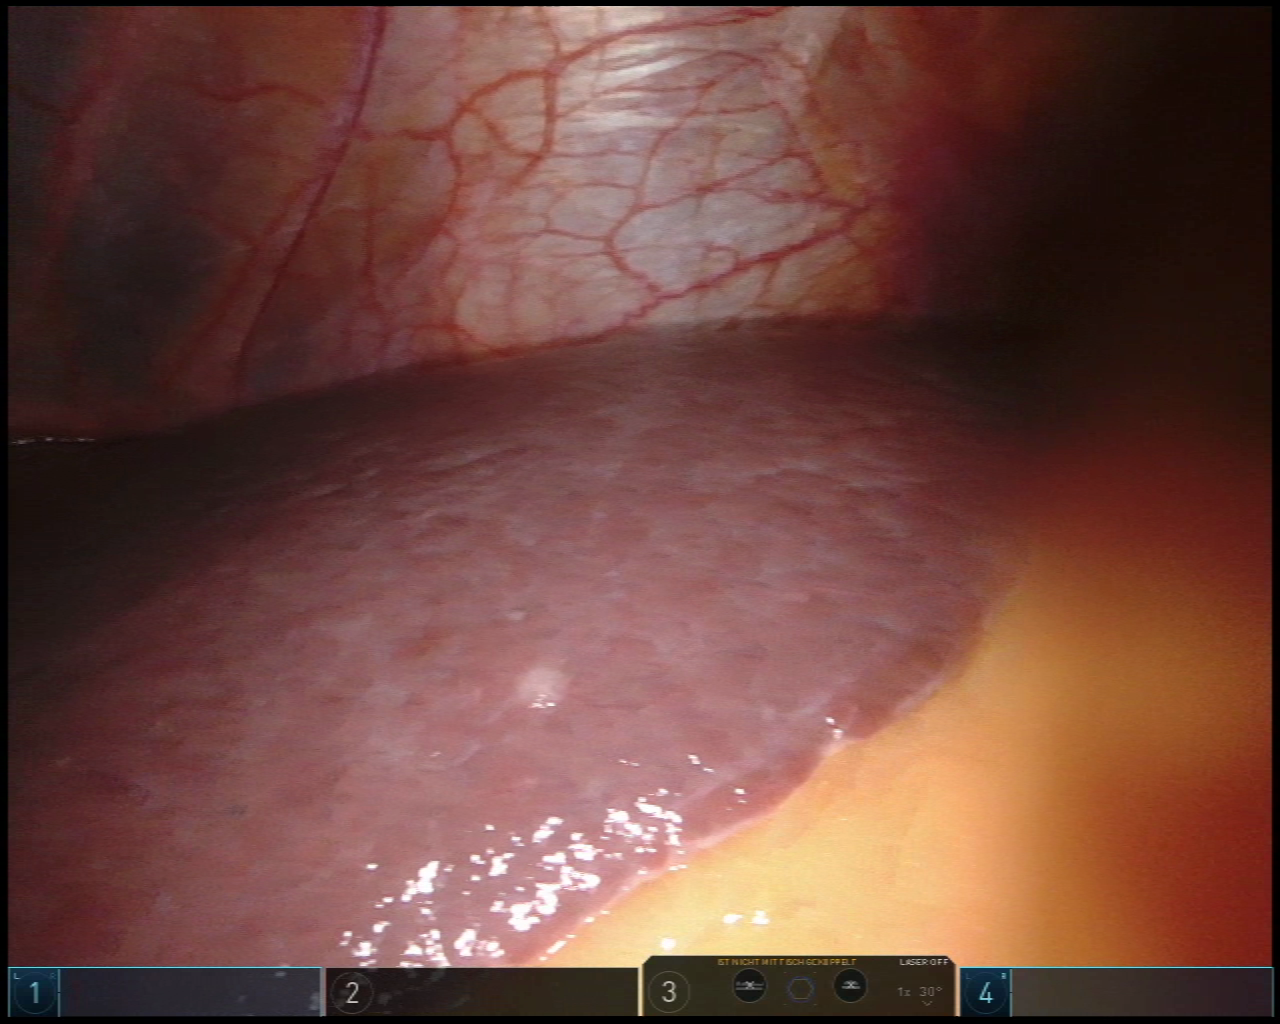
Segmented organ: liver
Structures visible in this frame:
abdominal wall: yes
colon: no
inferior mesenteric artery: no
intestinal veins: no
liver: yes
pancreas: no
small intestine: no
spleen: no
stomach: no
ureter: no
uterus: no
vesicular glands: no